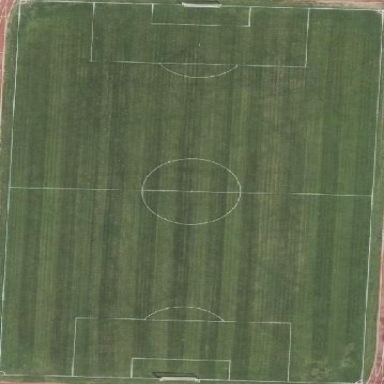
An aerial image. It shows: Soccer pitch with grass surface for leisure and sports.